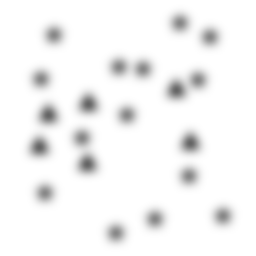
Squares: 0
Triangles: 6
Stars: 14
Total shapes: 20